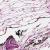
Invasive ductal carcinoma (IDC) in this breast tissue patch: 0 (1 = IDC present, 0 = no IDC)